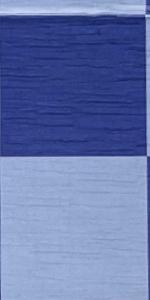
Label: Empty